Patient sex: M
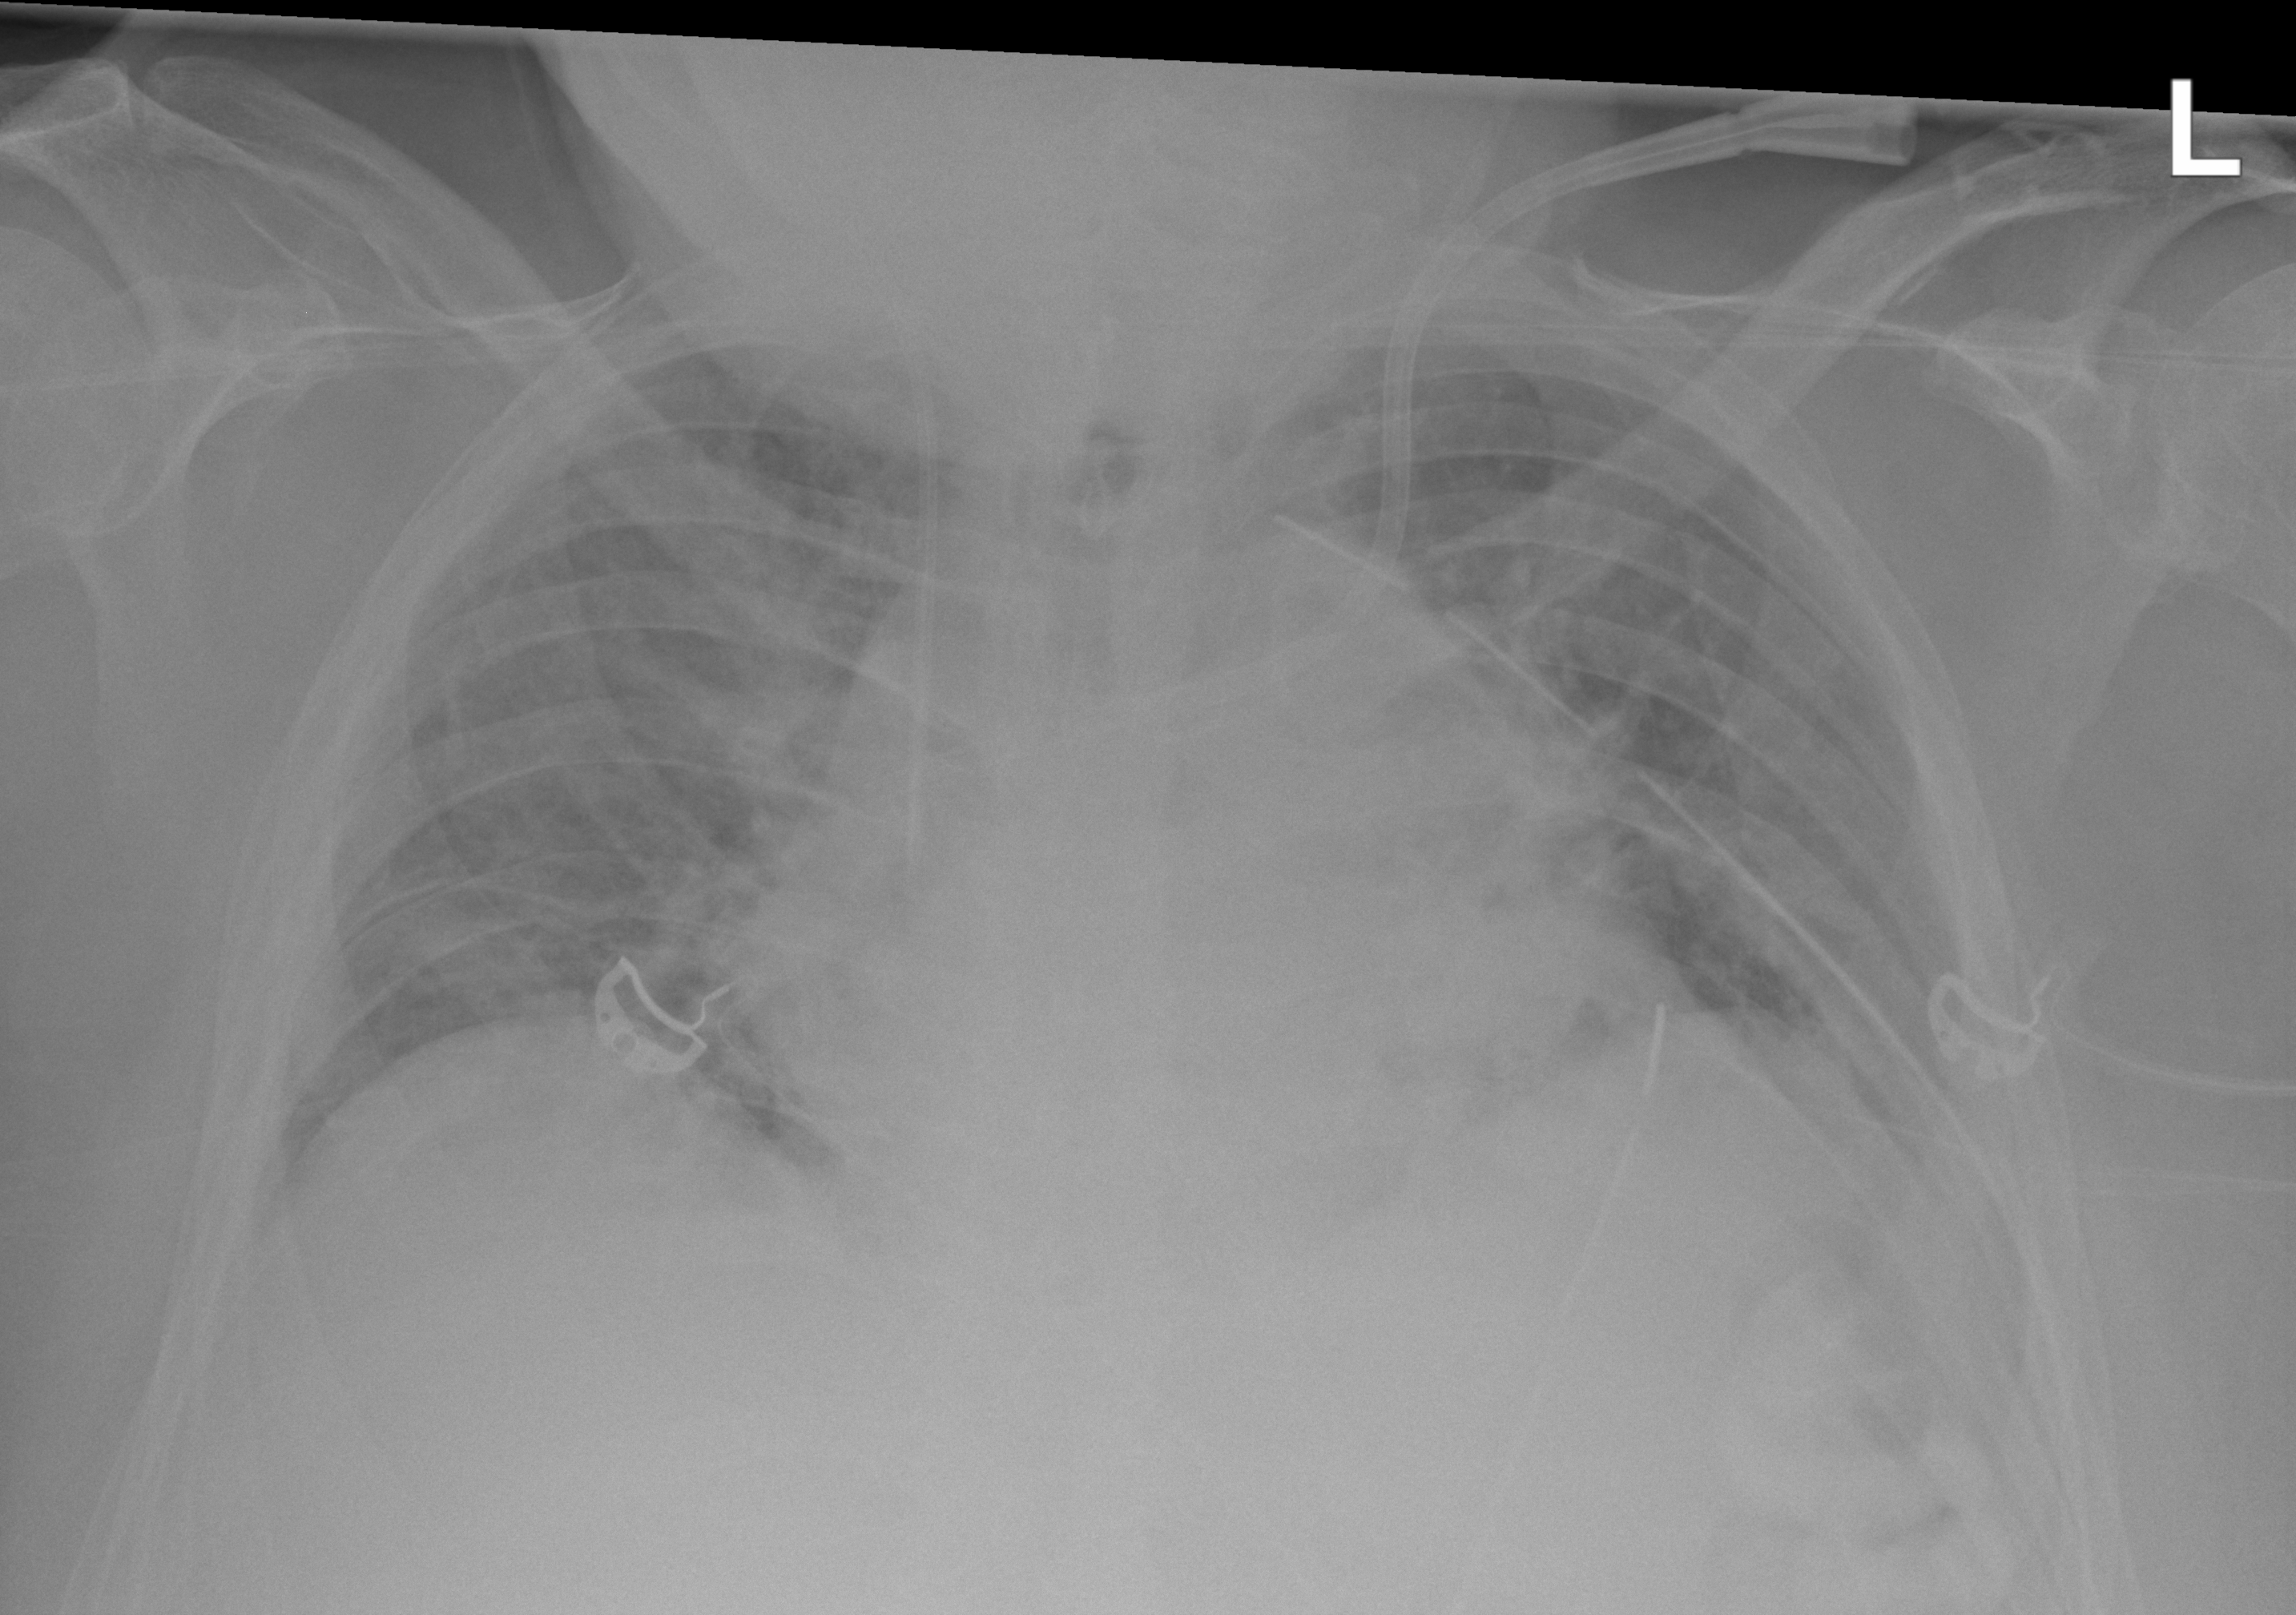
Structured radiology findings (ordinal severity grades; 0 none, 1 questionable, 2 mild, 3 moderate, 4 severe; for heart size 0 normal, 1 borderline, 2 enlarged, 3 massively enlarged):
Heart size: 2
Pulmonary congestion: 2
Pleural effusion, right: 0
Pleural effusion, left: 0
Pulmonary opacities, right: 0
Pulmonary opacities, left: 0
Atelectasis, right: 2
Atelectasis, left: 1